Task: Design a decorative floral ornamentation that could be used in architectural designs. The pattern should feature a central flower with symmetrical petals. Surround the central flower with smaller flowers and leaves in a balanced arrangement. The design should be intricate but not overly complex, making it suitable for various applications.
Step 530:
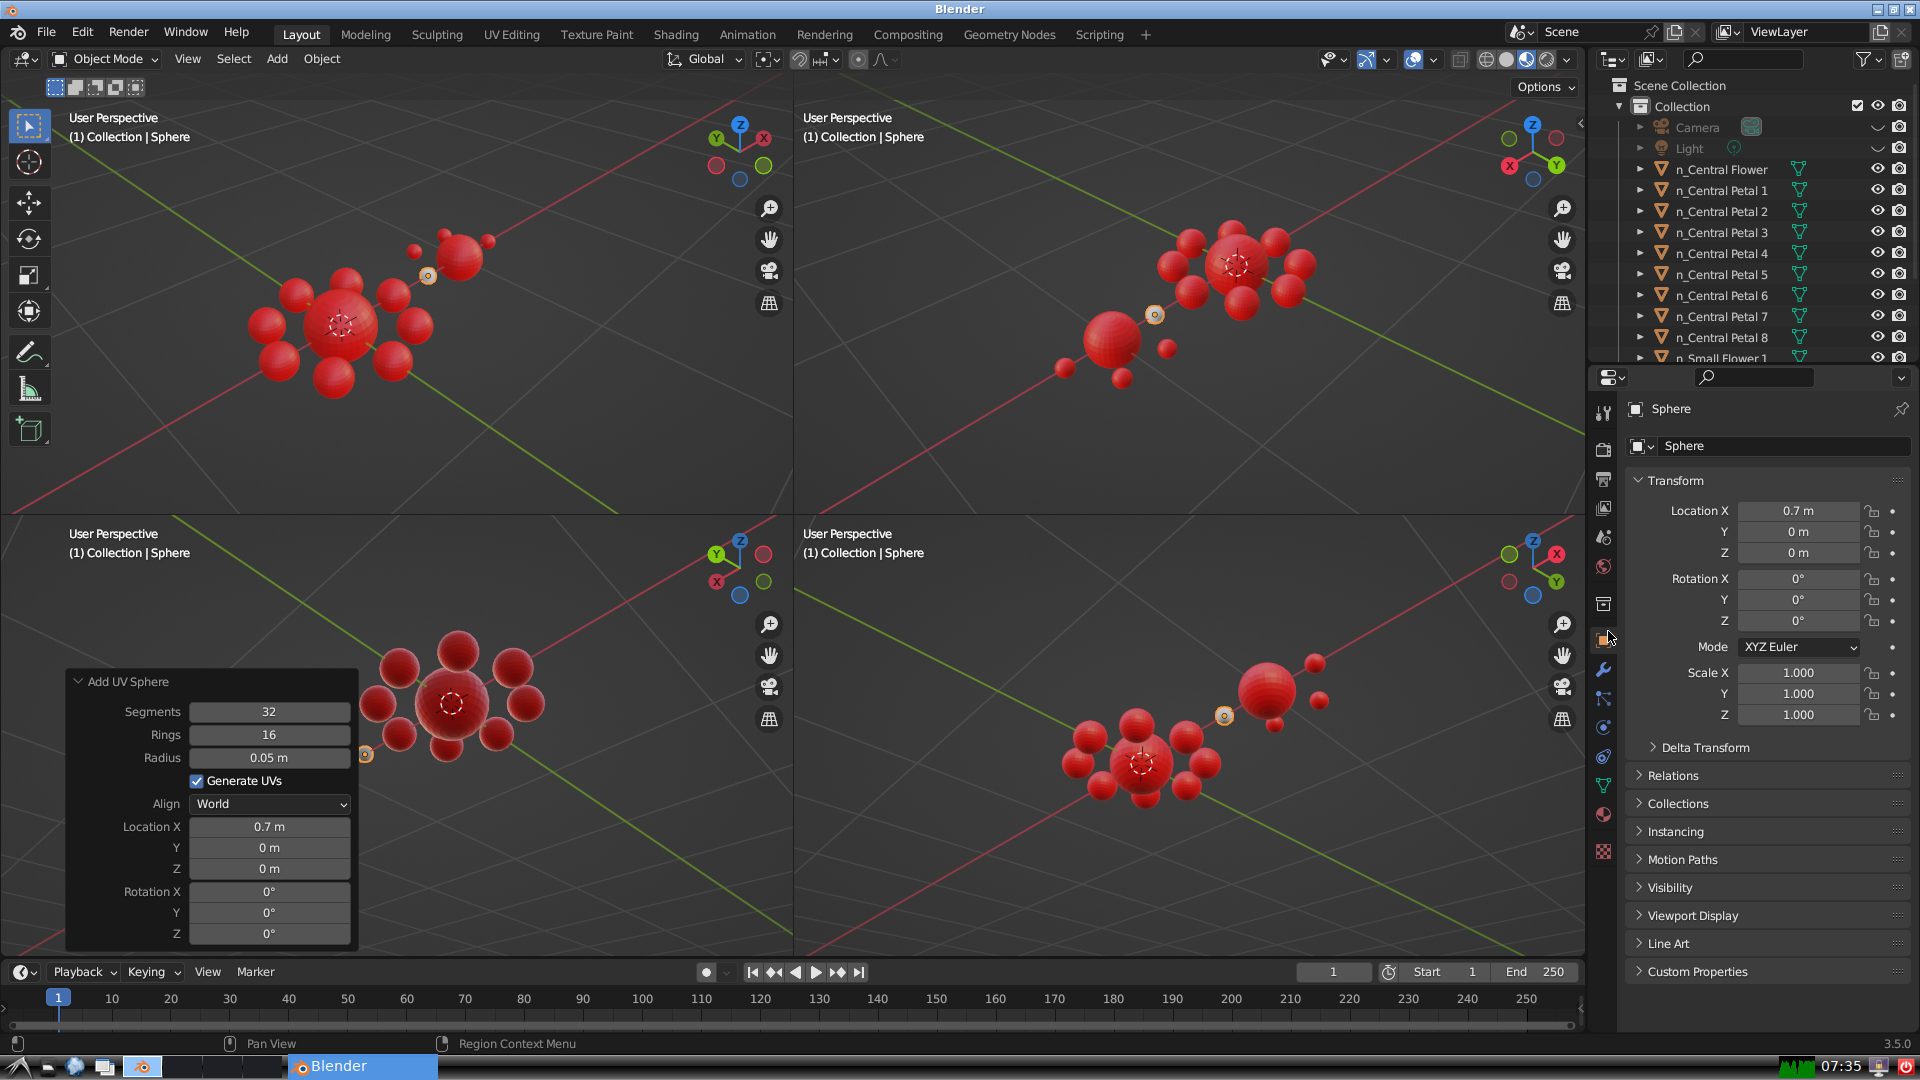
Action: {"mouse_move": [1732, 445]}